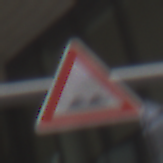
Verkehrszeichen: UnebeneFahrbahn
Umgebung: Outdoor, Urban
Tageszeit: Midday
Wetter: Overcast
Licht: Natural
Jahreszeit: NotSpecified
Kontrast: LowContrast